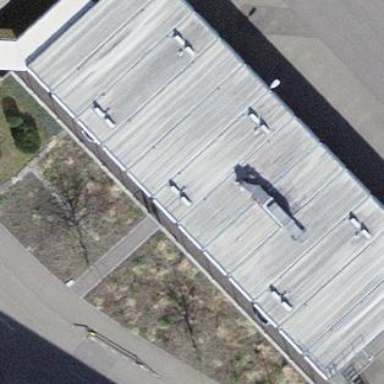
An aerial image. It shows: Retail building.